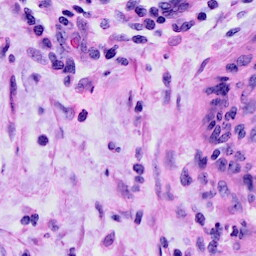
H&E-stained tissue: Cervix